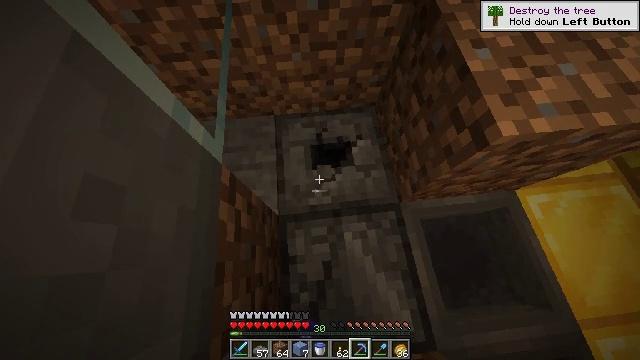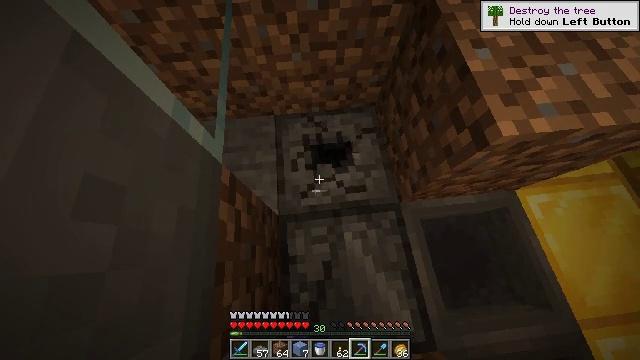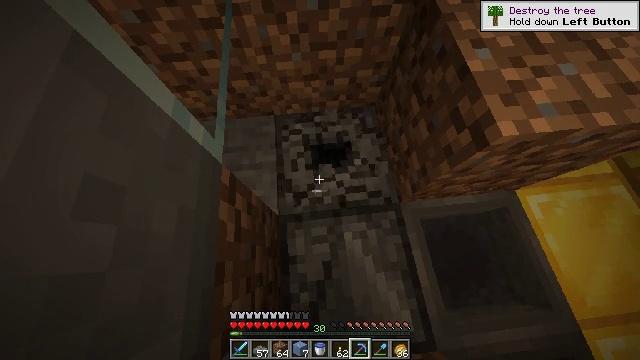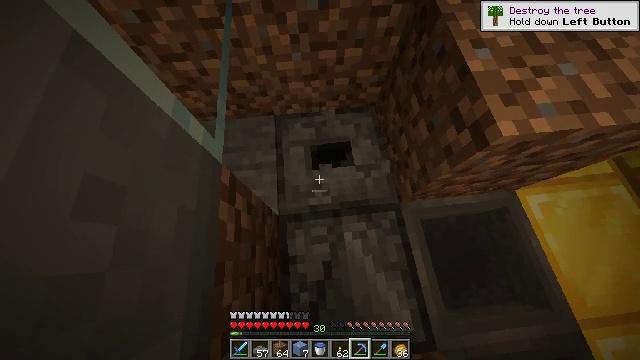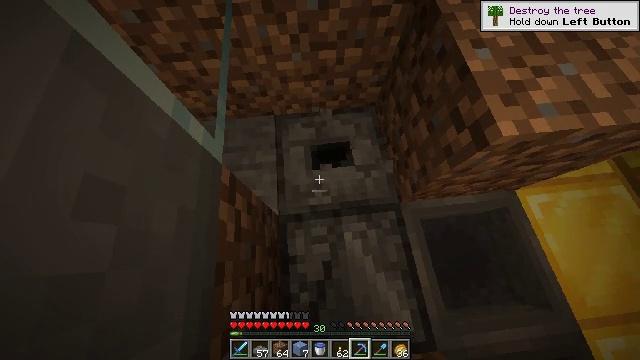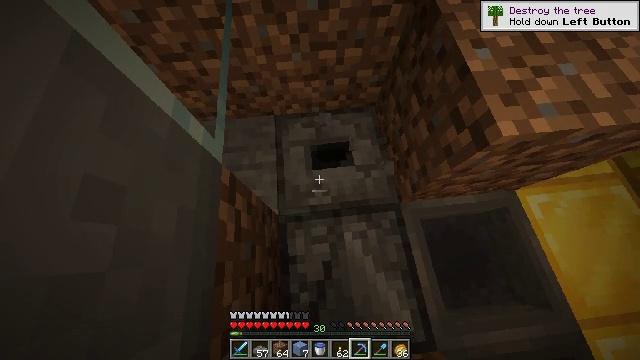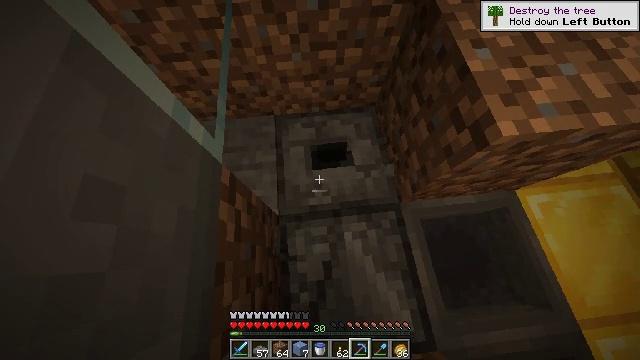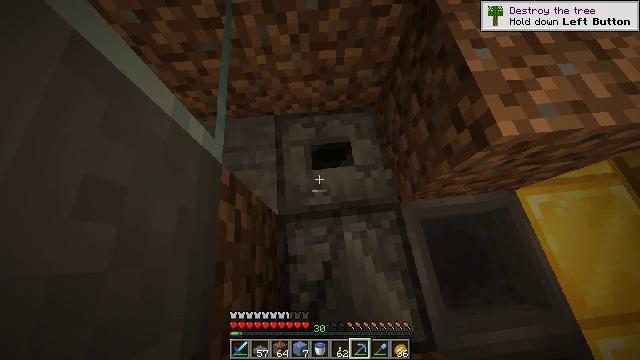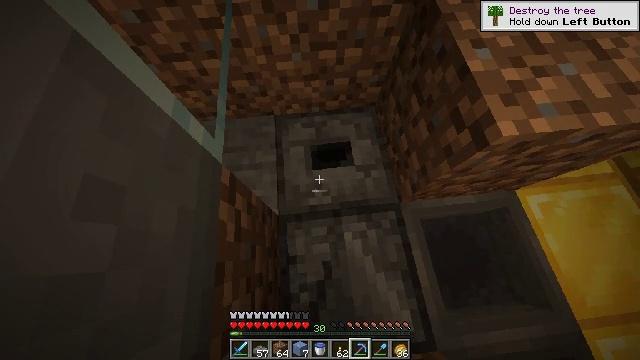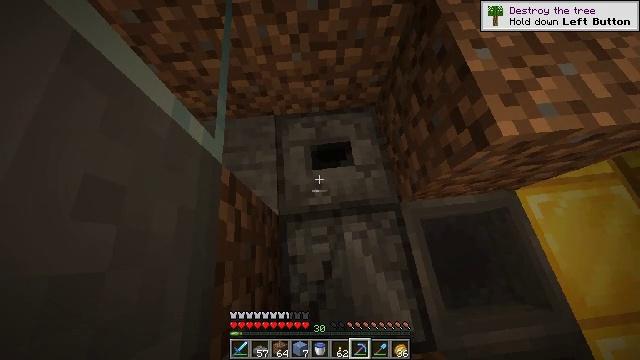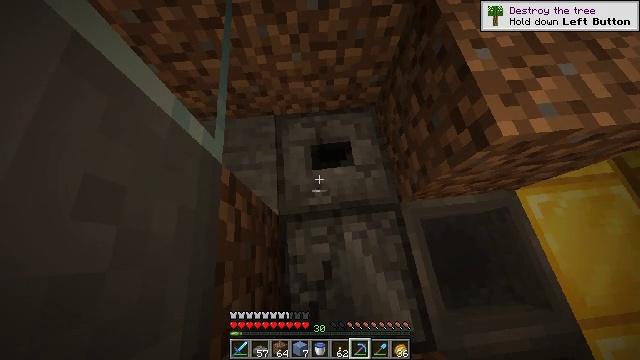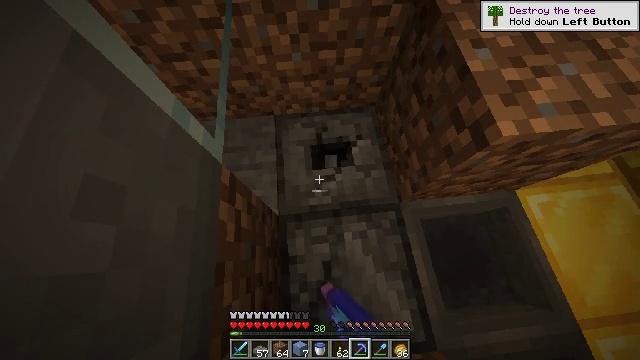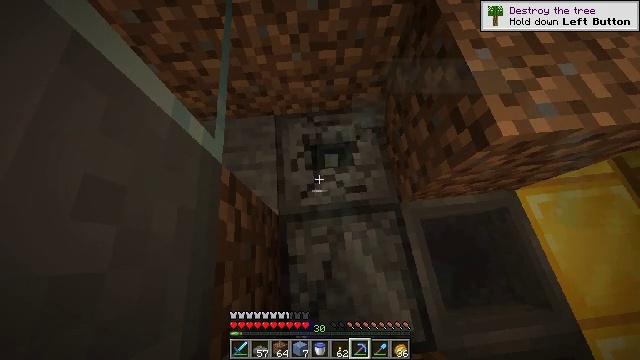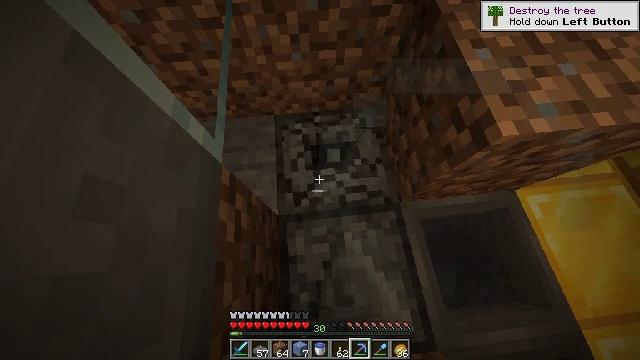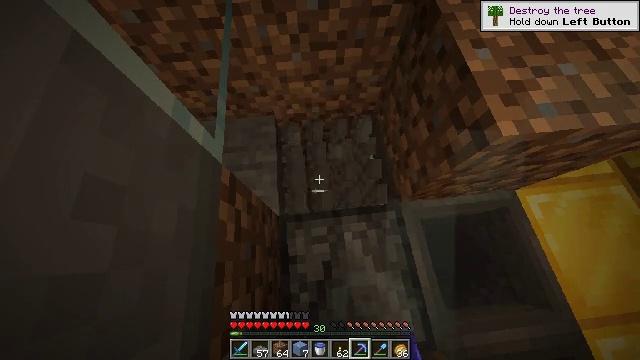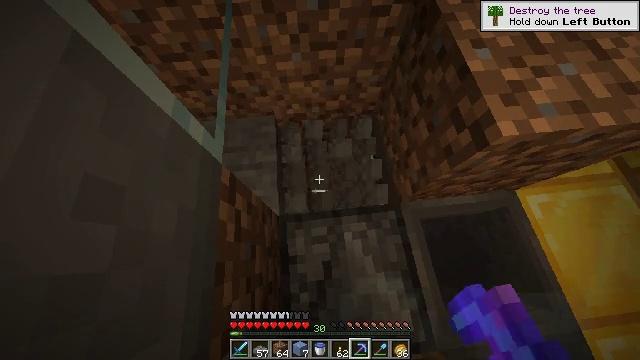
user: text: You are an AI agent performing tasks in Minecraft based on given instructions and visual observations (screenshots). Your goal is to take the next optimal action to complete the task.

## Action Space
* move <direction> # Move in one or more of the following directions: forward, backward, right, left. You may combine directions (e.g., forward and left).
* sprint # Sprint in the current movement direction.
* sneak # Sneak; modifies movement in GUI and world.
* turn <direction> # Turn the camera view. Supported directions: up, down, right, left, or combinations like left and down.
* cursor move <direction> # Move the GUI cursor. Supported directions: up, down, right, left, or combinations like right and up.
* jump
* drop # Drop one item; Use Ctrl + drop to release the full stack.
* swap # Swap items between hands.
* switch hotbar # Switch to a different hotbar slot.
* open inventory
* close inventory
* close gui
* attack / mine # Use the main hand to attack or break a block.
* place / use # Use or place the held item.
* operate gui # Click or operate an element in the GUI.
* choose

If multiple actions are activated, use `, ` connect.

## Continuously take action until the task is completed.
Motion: motion action
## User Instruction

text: Collect the dropper by hitting it.
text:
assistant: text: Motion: attack / mine
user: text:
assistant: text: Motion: attack / mine
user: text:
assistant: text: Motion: no_op
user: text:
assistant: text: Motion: no_op
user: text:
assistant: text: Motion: no_op
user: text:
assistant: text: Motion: no_op
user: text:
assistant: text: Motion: no_op
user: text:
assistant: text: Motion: no_op
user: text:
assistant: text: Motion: no_op
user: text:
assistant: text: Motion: attack / mine
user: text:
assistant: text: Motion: attack / mine
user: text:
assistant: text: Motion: attack / mine
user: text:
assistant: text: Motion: attack / mine
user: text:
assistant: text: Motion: attack / mine
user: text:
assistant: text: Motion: attack / mine
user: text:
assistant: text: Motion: no_op
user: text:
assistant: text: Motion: no_op
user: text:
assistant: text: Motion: no_op
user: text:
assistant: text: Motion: no_op